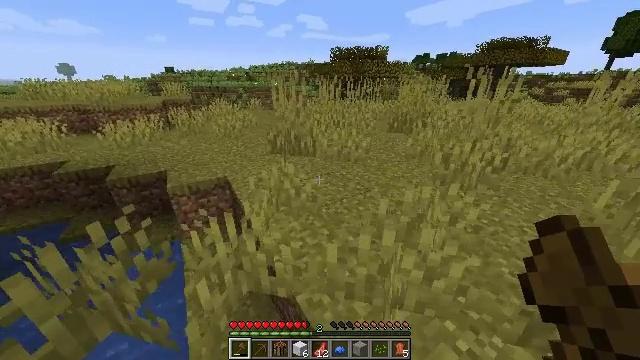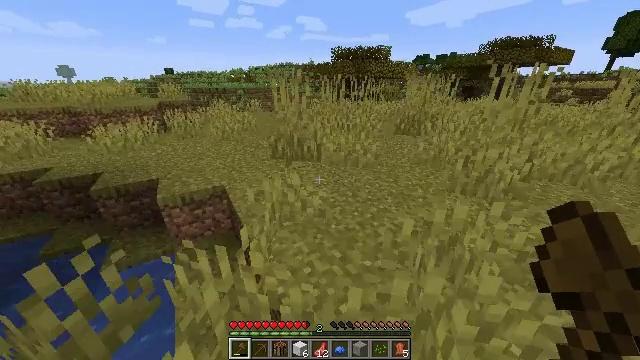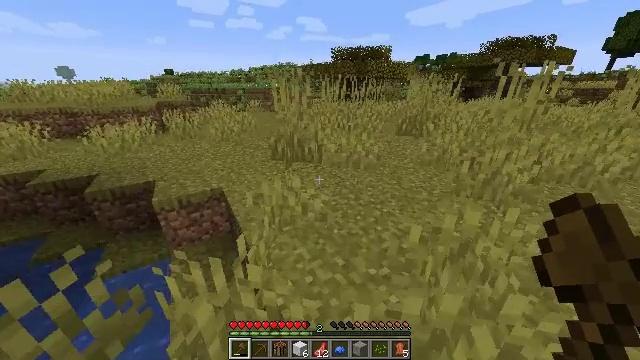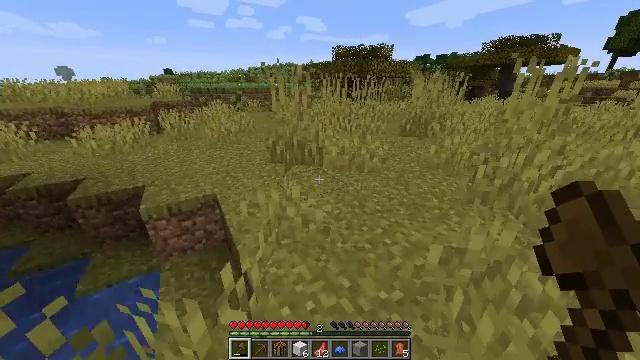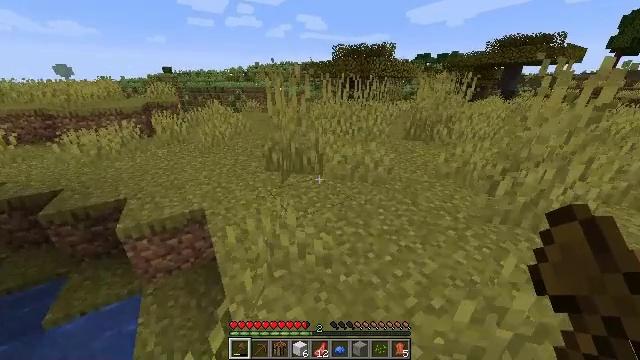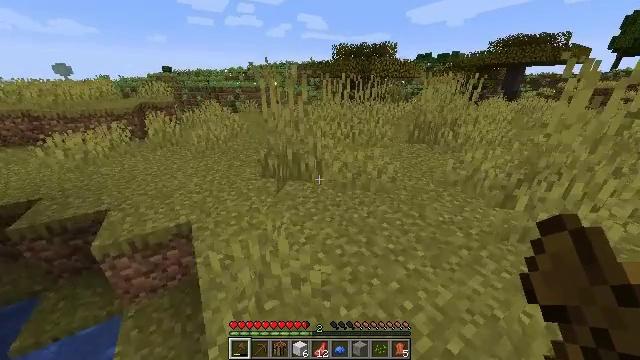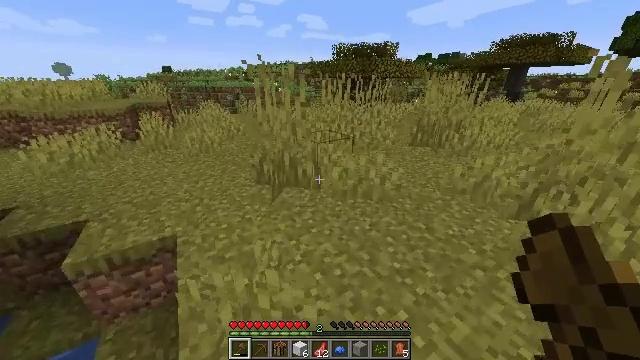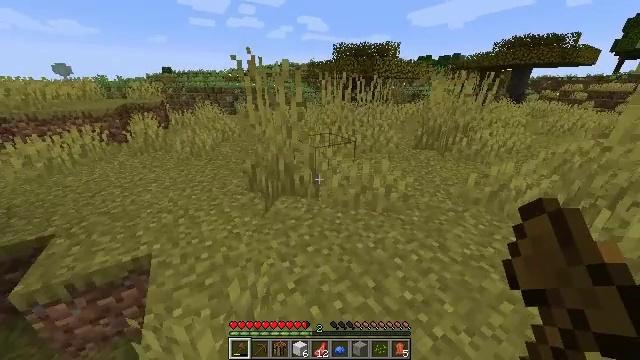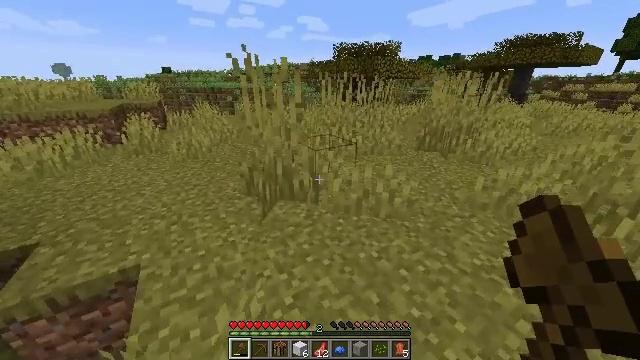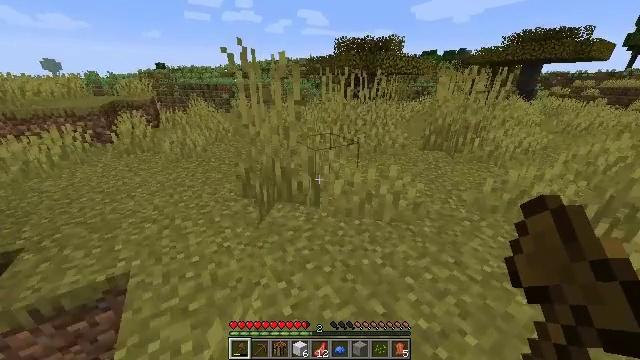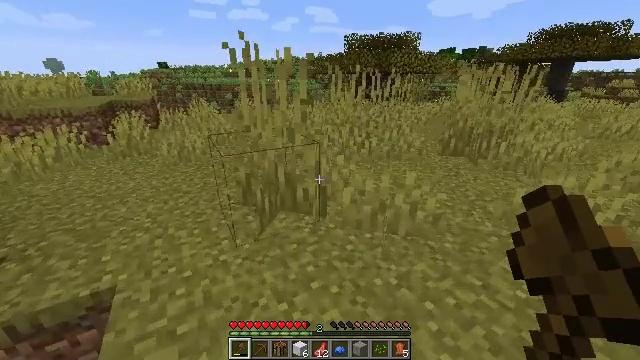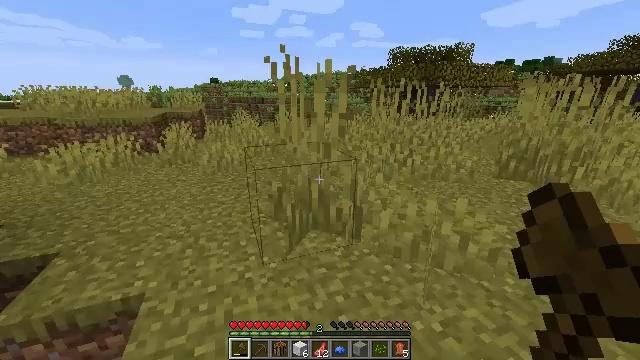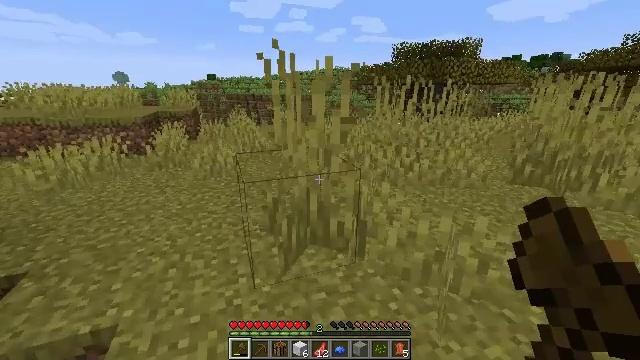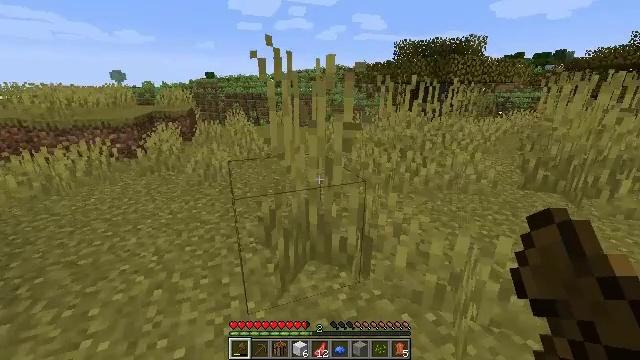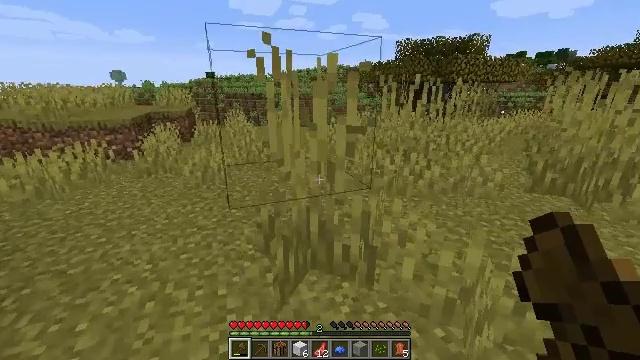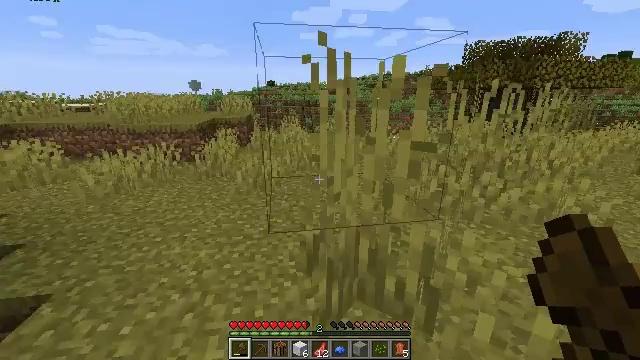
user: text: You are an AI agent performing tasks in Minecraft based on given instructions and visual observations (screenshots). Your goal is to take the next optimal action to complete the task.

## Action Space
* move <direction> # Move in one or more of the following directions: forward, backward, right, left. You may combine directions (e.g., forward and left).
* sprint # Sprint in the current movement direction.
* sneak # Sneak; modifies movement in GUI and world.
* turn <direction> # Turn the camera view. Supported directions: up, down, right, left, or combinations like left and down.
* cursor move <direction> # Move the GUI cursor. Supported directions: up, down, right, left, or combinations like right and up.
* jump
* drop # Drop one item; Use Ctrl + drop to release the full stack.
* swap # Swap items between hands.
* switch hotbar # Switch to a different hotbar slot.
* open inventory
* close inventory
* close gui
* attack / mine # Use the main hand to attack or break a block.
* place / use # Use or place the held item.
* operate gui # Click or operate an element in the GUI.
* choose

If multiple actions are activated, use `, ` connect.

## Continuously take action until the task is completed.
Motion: motion action
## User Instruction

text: Gather the acacia log for building.
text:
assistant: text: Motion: move forward
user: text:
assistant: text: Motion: move forward
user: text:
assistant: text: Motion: move forward
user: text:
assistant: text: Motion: move forward
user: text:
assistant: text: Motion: move forward
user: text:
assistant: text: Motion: move forward
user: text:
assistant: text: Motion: move forward
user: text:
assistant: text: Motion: no_op
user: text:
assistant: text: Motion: no_op
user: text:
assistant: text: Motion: move forward, turn left and up
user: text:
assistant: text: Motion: move forward, turn left and up
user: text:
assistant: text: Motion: move forward
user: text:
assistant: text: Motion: move forward
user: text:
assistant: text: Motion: move forward
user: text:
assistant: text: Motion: move forward, turn left and up
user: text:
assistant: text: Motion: move forward, turn left and down
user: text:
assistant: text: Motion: move forward
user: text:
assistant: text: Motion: move forward
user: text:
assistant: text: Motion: move forward
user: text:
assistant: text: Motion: move forward
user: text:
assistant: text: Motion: move forward
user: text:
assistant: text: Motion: move forward
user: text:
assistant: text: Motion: move forward
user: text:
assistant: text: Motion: move forward and move right
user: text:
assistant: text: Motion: move forward and move right
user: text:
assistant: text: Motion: move forward and move right
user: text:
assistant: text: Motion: move forward and move right
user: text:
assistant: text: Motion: move forward and move right
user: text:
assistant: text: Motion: move forward
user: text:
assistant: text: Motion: move forward